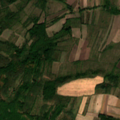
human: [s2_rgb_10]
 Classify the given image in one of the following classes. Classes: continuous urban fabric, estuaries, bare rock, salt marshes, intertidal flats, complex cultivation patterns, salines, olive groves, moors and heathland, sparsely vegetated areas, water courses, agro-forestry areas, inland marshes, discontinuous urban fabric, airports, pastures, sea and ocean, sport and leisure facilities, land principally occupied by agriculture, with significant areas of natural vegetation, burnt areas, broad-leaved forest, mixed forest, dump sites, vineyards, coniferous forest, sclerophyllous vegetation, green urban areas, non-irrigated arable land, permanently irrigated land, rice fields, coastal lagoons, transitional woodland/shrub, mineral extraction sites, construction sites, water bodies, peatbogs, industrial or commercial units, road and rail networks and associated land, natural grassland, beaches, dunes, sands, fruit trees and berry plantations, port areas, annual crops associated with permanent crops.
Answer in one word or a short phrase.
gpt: non-irrigated arable land, complex cultivation patterns, land principally occupied by agriculture, with significant areas of natural vegetation, broad-leaved forest, transitional woodland/shrub